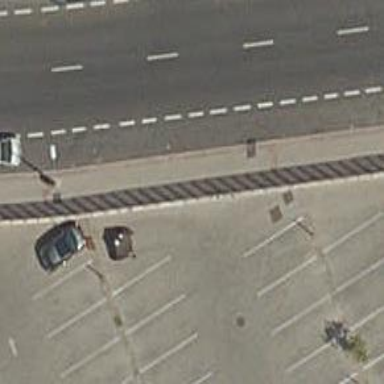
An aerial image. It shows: Parking aisle designated as service road.